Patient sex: M
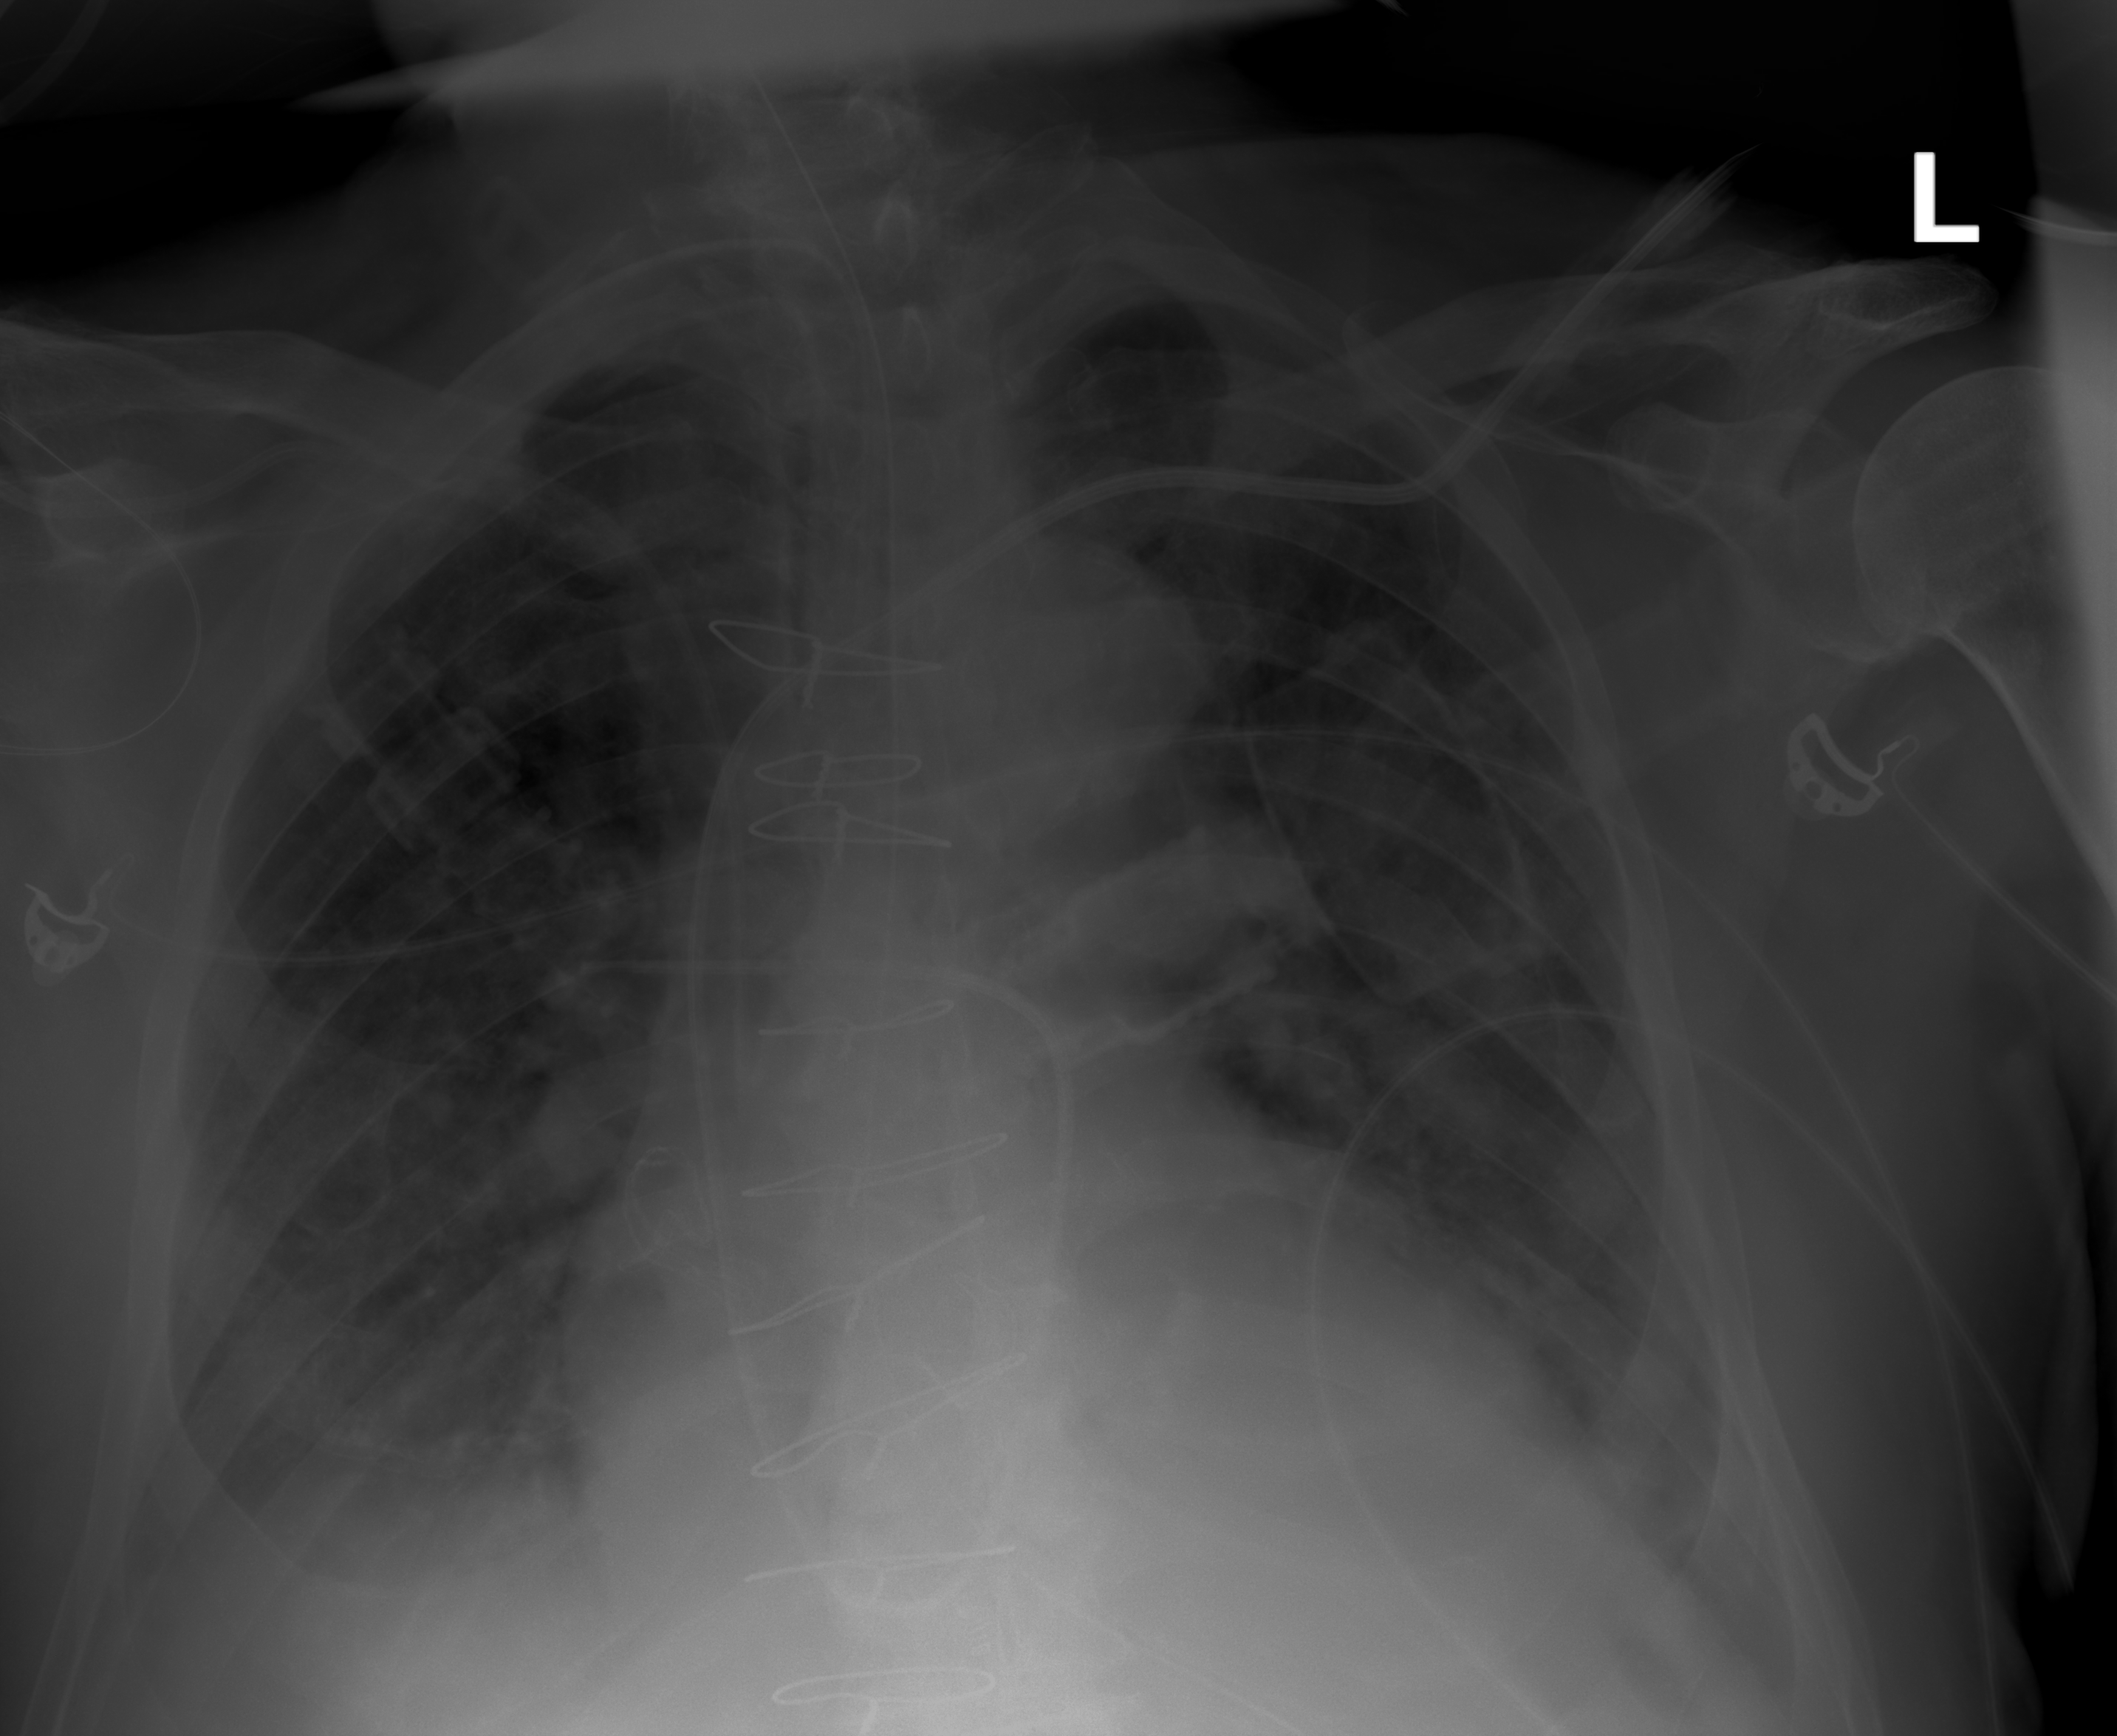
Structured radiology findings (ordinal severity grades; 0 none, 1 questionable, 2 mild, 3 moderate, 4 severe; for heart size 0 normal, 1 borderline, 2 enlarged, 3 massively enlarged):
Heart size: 2
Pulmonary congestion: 3
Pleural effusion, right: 3
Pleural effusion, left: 3
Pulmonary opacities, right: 3
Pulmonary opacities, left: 3
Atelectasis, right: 3
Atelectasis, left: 3